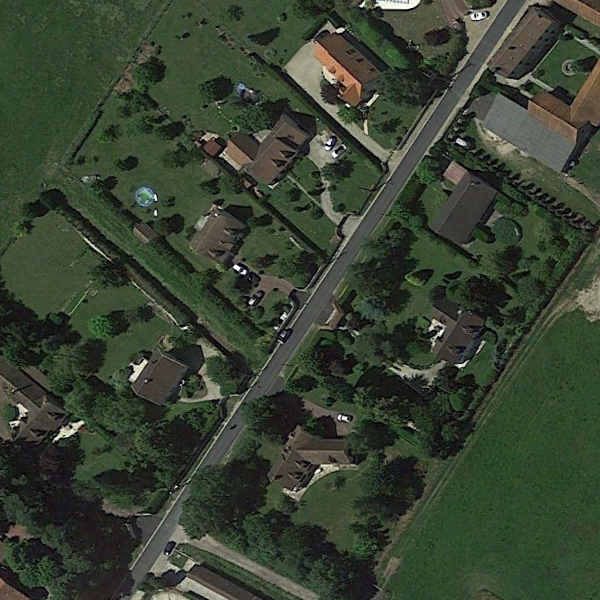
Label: MediumResidential